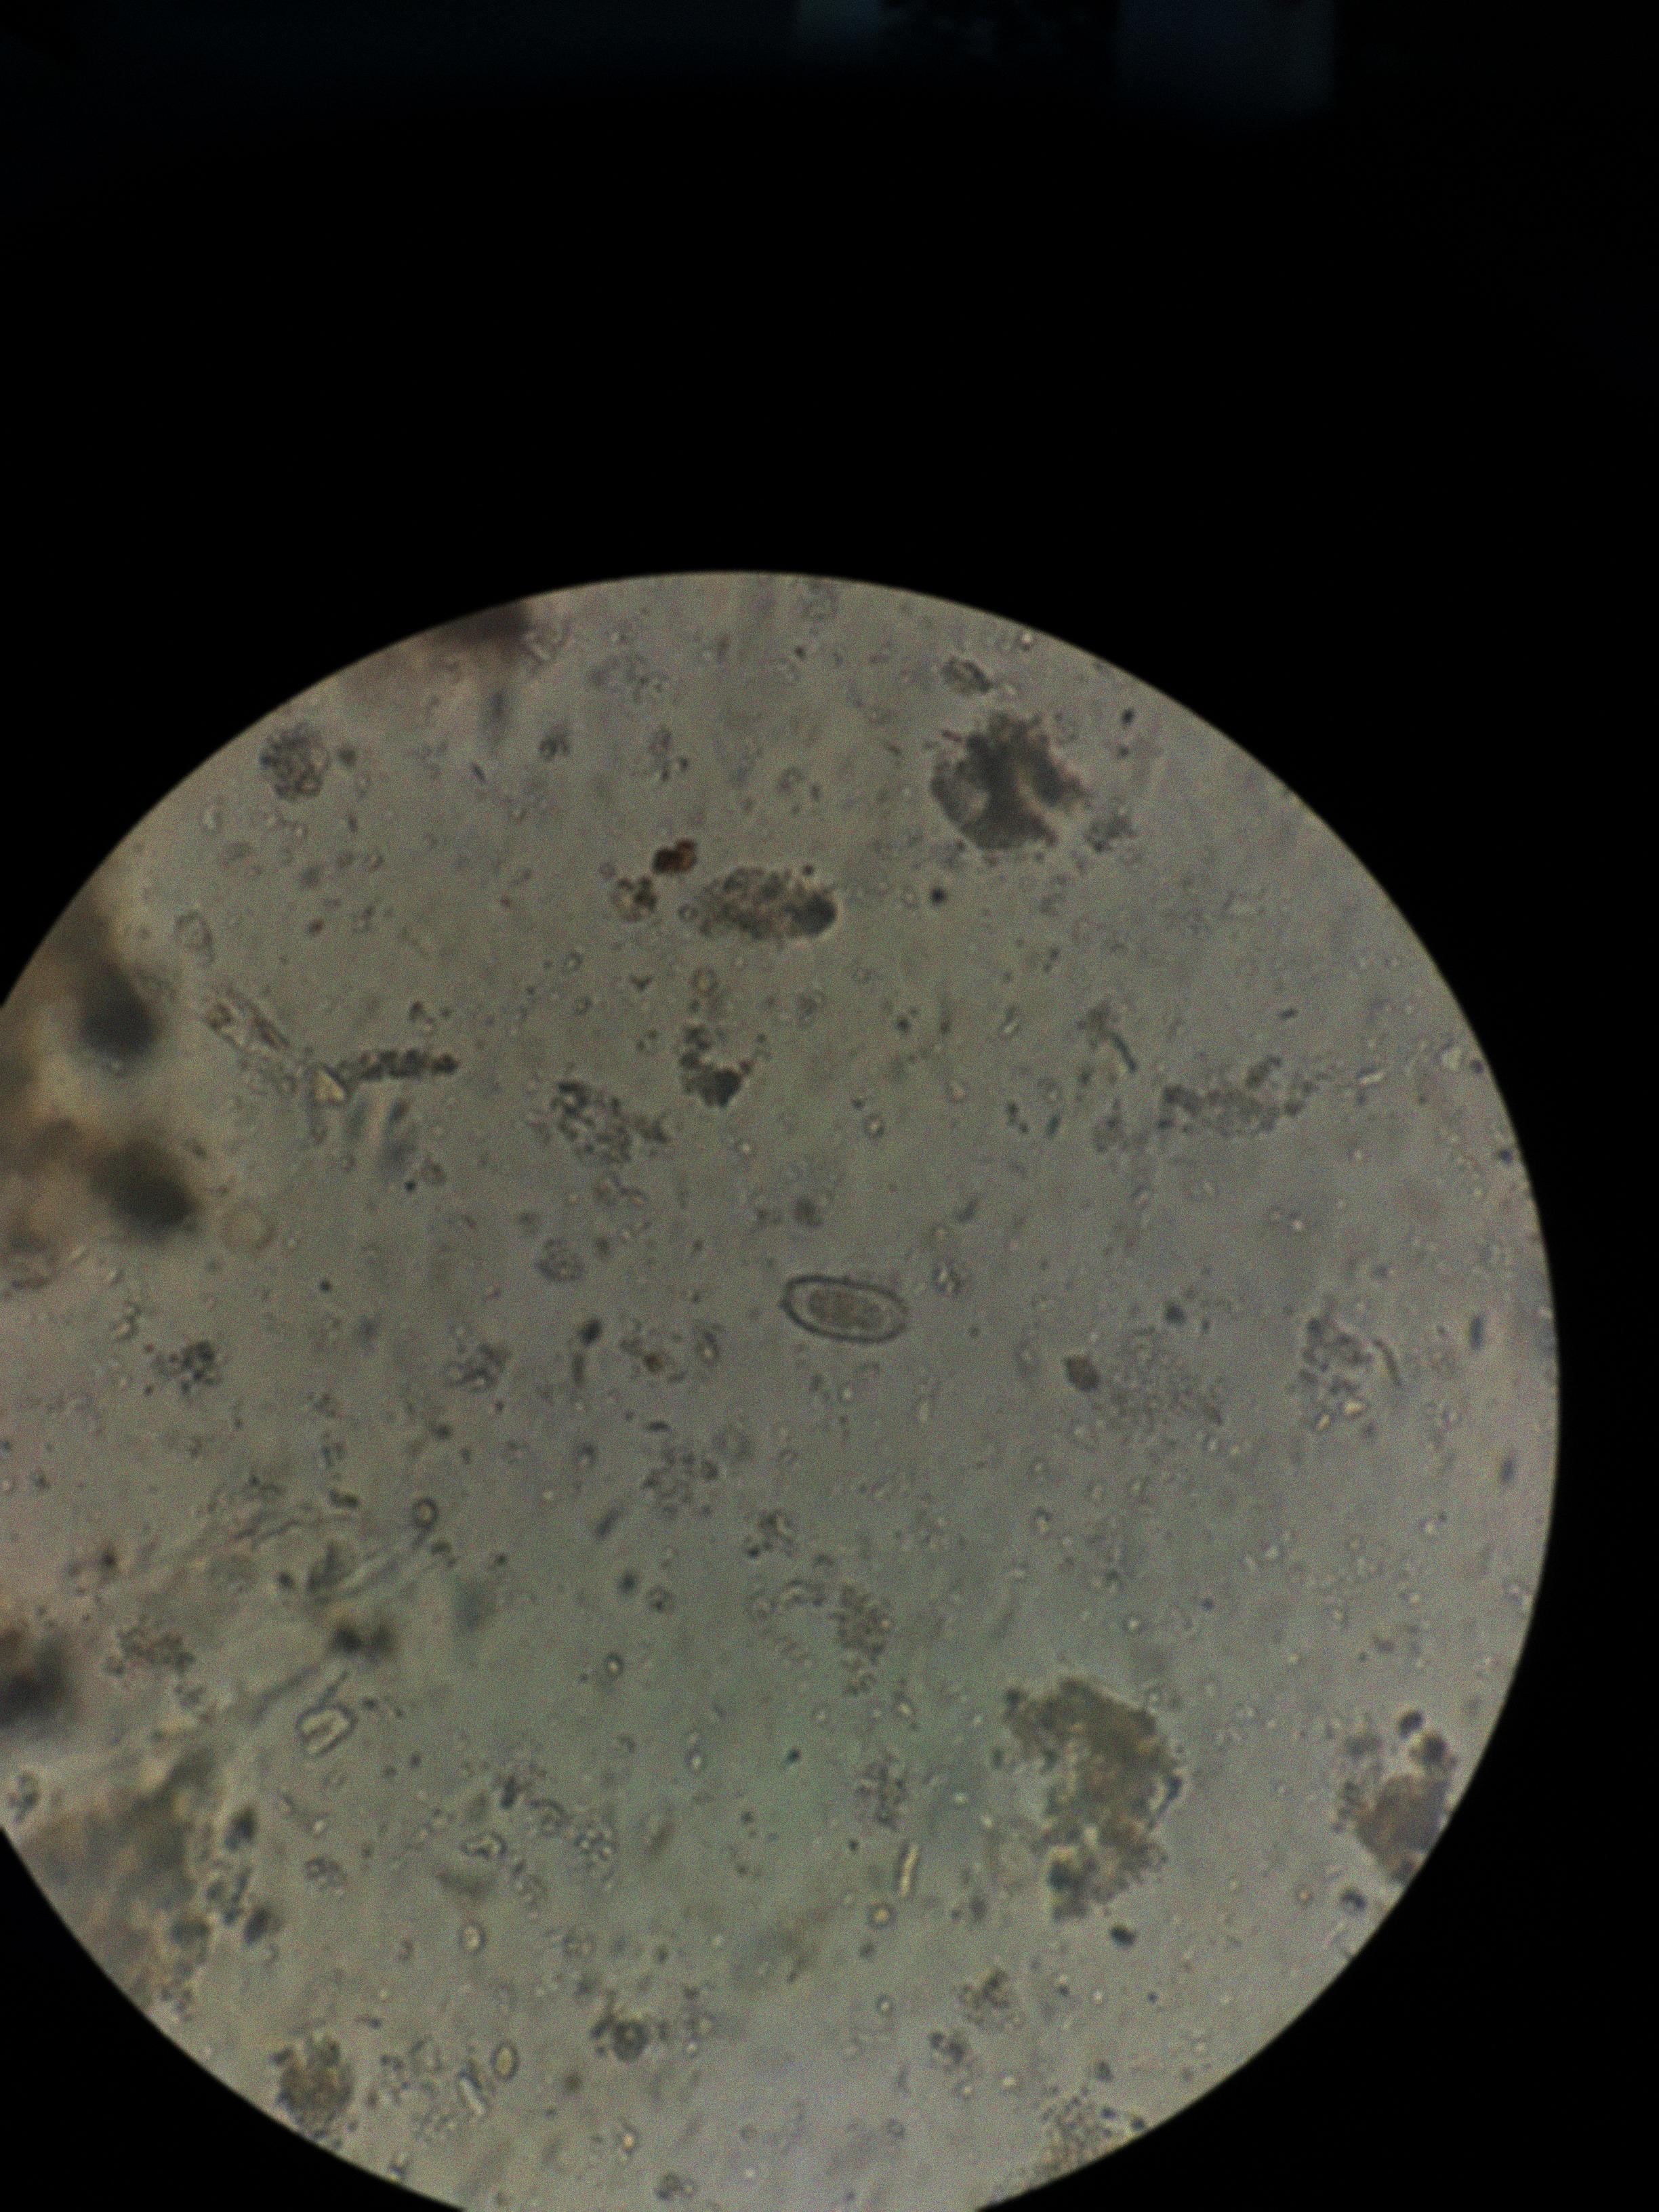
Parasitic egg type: Capillaria philippinensis